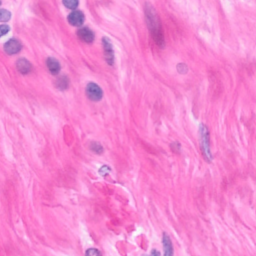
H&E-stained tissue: Breast